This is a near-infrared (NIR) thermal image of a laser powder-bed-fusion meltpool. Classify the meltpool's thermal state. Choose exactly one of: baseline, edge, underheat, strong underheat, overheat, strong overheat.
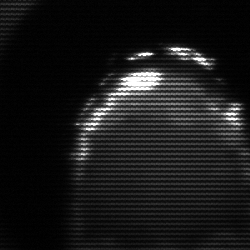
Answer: edge